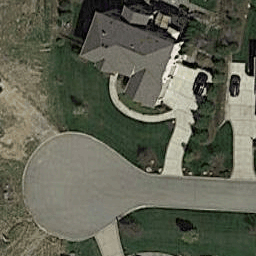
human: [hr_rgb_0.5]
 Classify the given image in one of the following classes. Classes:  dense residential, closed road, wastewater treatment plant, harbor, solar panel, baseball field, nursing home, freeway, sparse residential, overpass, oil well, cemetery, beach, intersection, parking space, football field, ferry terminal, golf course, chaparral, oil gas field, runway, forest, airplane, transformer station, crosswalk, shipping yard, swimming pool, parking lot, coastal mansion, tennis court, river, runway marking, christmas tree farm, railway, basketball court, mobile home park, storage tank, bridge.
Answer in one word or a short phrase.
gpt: closed road